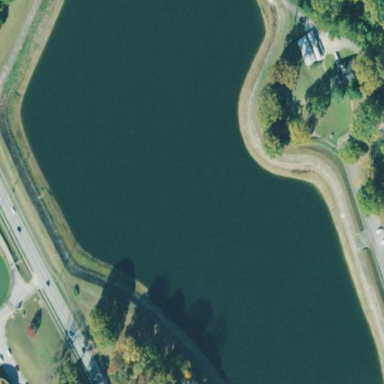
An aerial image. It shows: Reservoir of natural water.